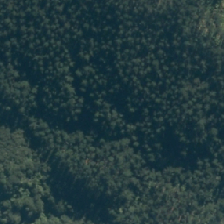
Land cover: harvested_forest